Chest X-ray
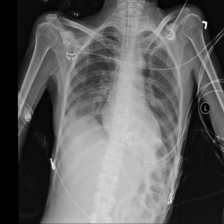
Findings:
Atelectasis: positive
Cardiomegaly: negative
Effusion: negative
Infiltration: positive
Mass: negative
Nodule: negative
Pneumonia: negative
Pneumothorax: negative
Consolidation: negative
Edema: negative
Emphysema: negative
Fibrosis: negative
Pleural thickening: negative
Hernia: negative